Field crop: maize
Growth stage: 2
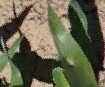
Species: maize